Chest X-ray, AP view. Patient: 58 years old, sex M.
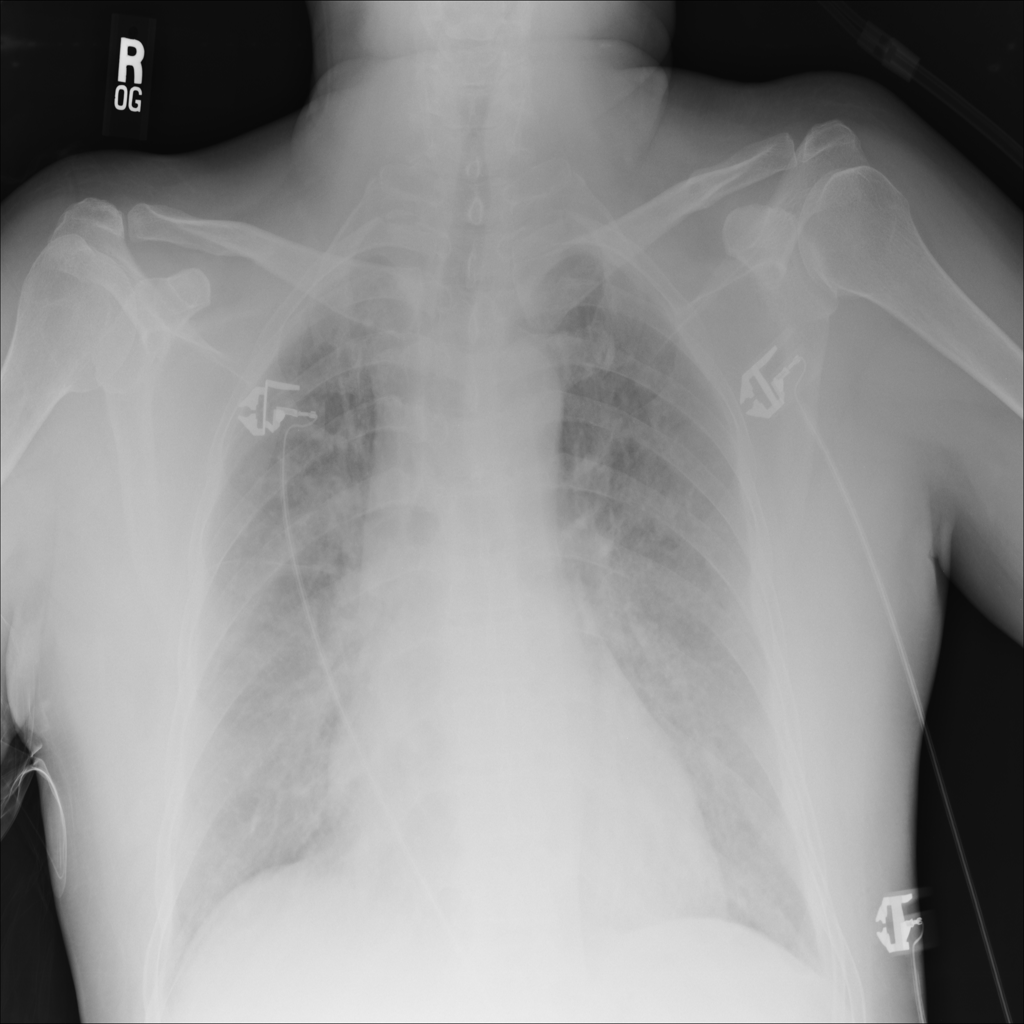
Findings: No Finding